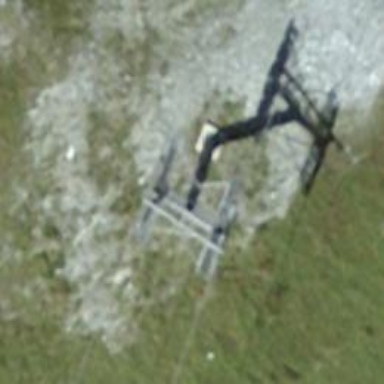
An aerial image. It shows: Chair lift captured from aerial perspective.